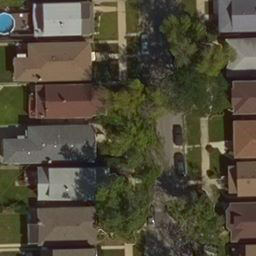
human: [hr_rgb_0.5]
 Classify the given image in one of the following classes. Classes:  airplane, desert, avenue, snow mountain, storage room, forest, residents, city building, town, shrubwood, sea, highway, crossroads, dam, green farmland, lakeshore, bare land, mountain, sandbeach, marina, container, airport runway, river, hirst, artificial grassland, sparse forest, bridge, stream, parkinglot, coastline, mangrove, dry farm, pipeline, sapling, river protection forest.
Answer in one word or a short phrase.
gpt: residents